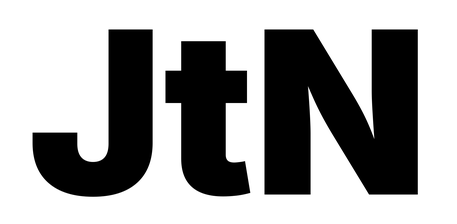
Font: Inter_Black